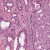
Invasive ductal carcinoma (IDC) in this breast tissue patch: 1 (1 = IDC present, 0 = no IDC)